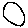
Label: circle